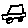
Label: car